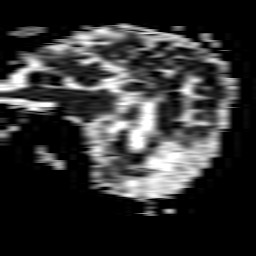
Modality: ADC
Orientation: sagittal
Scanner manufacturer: philips
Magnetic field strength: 1.5 T
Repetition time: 3.746 s
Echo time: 0.07039 s